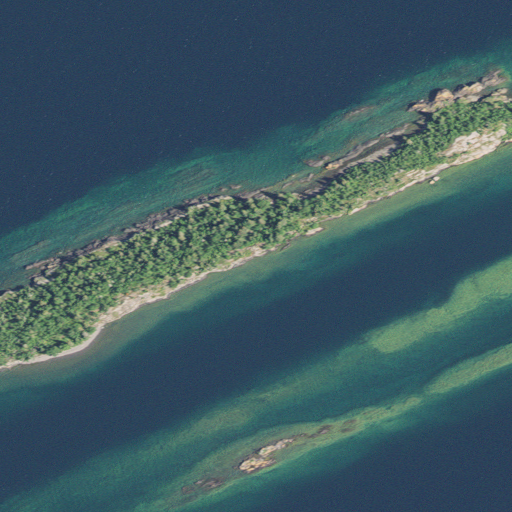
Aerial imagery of island in Michigan named Net Island containing open water, shrub, woody wetlands, barren land, evergreen forest, and herbaceous wetlands